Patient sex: M
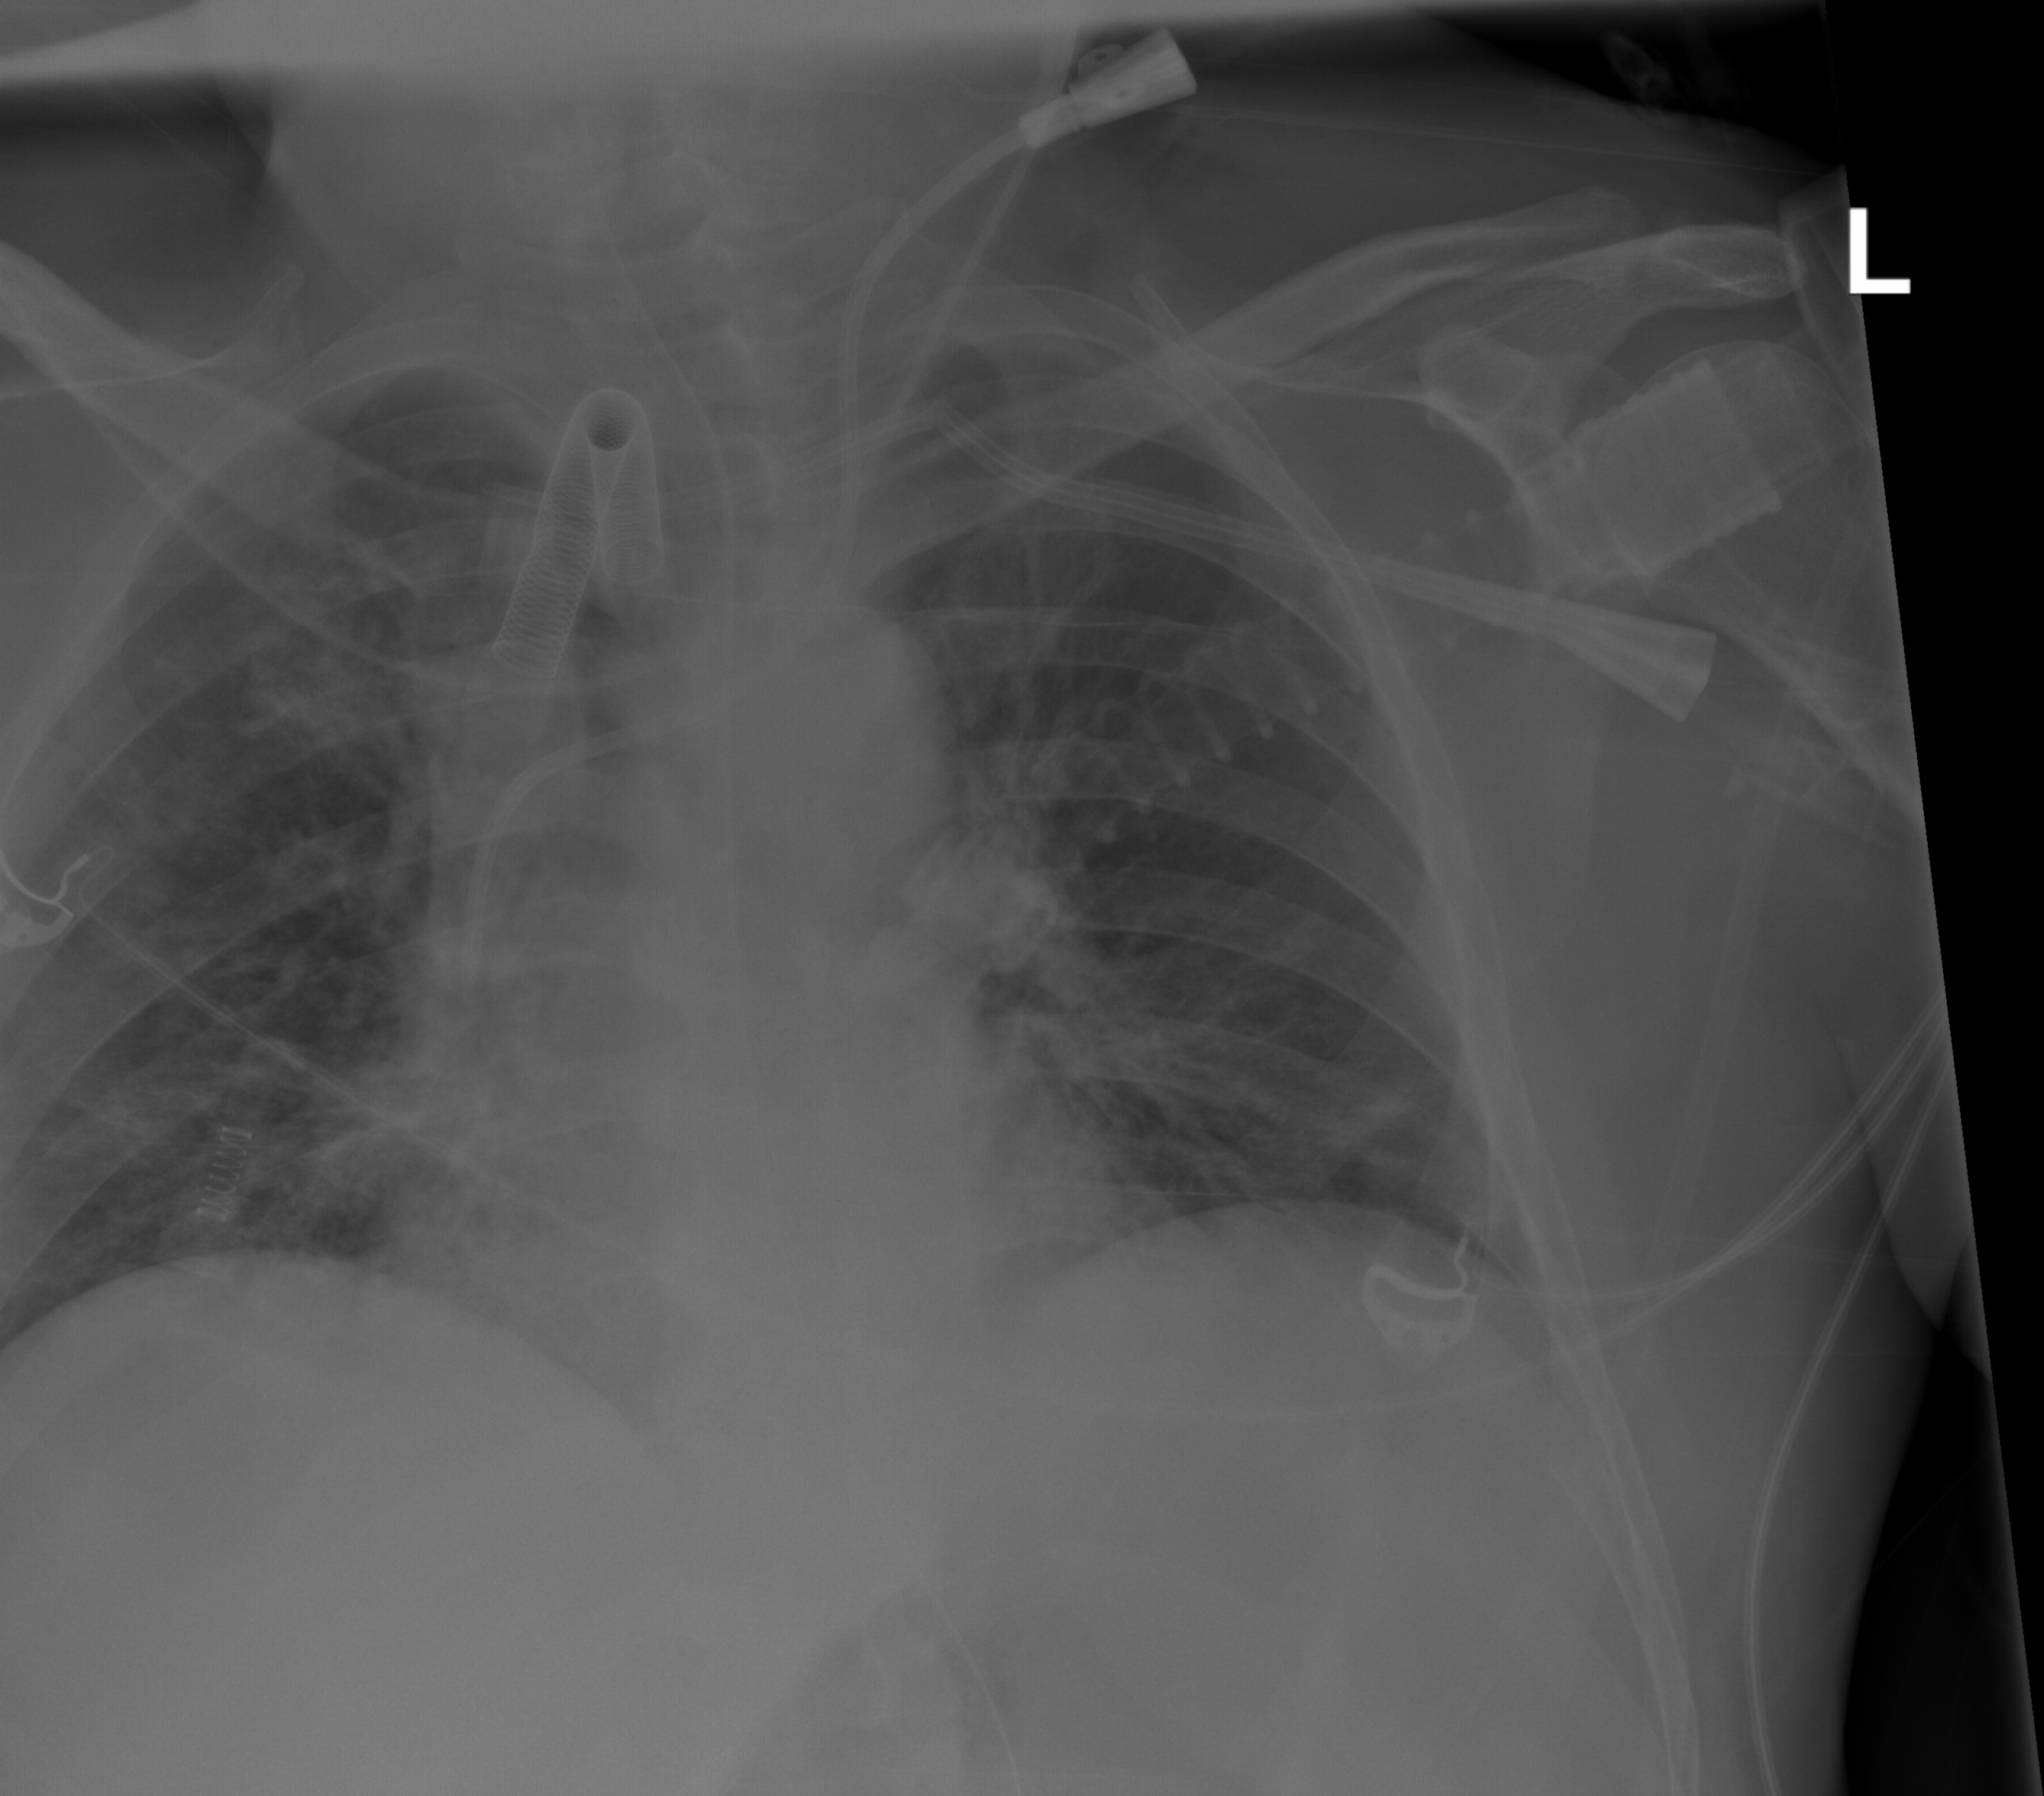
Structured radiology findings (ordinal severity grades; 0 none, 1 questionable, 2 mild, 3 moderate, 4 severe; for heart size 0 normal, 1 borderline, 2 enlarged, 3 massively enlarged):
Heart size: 0
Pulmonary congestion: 2
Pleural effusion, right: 0
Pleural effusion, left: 0
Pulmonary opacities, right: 2
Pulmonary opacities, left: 2
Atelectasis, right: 2
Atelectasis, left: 2